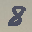
Label: 8